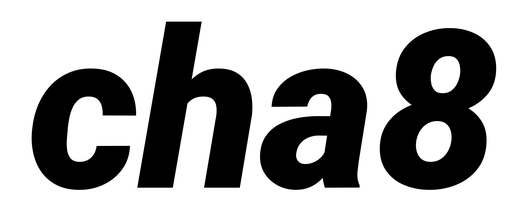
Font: Roboto-Italic_Black_Italic